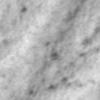
Label: no_change